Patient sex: F
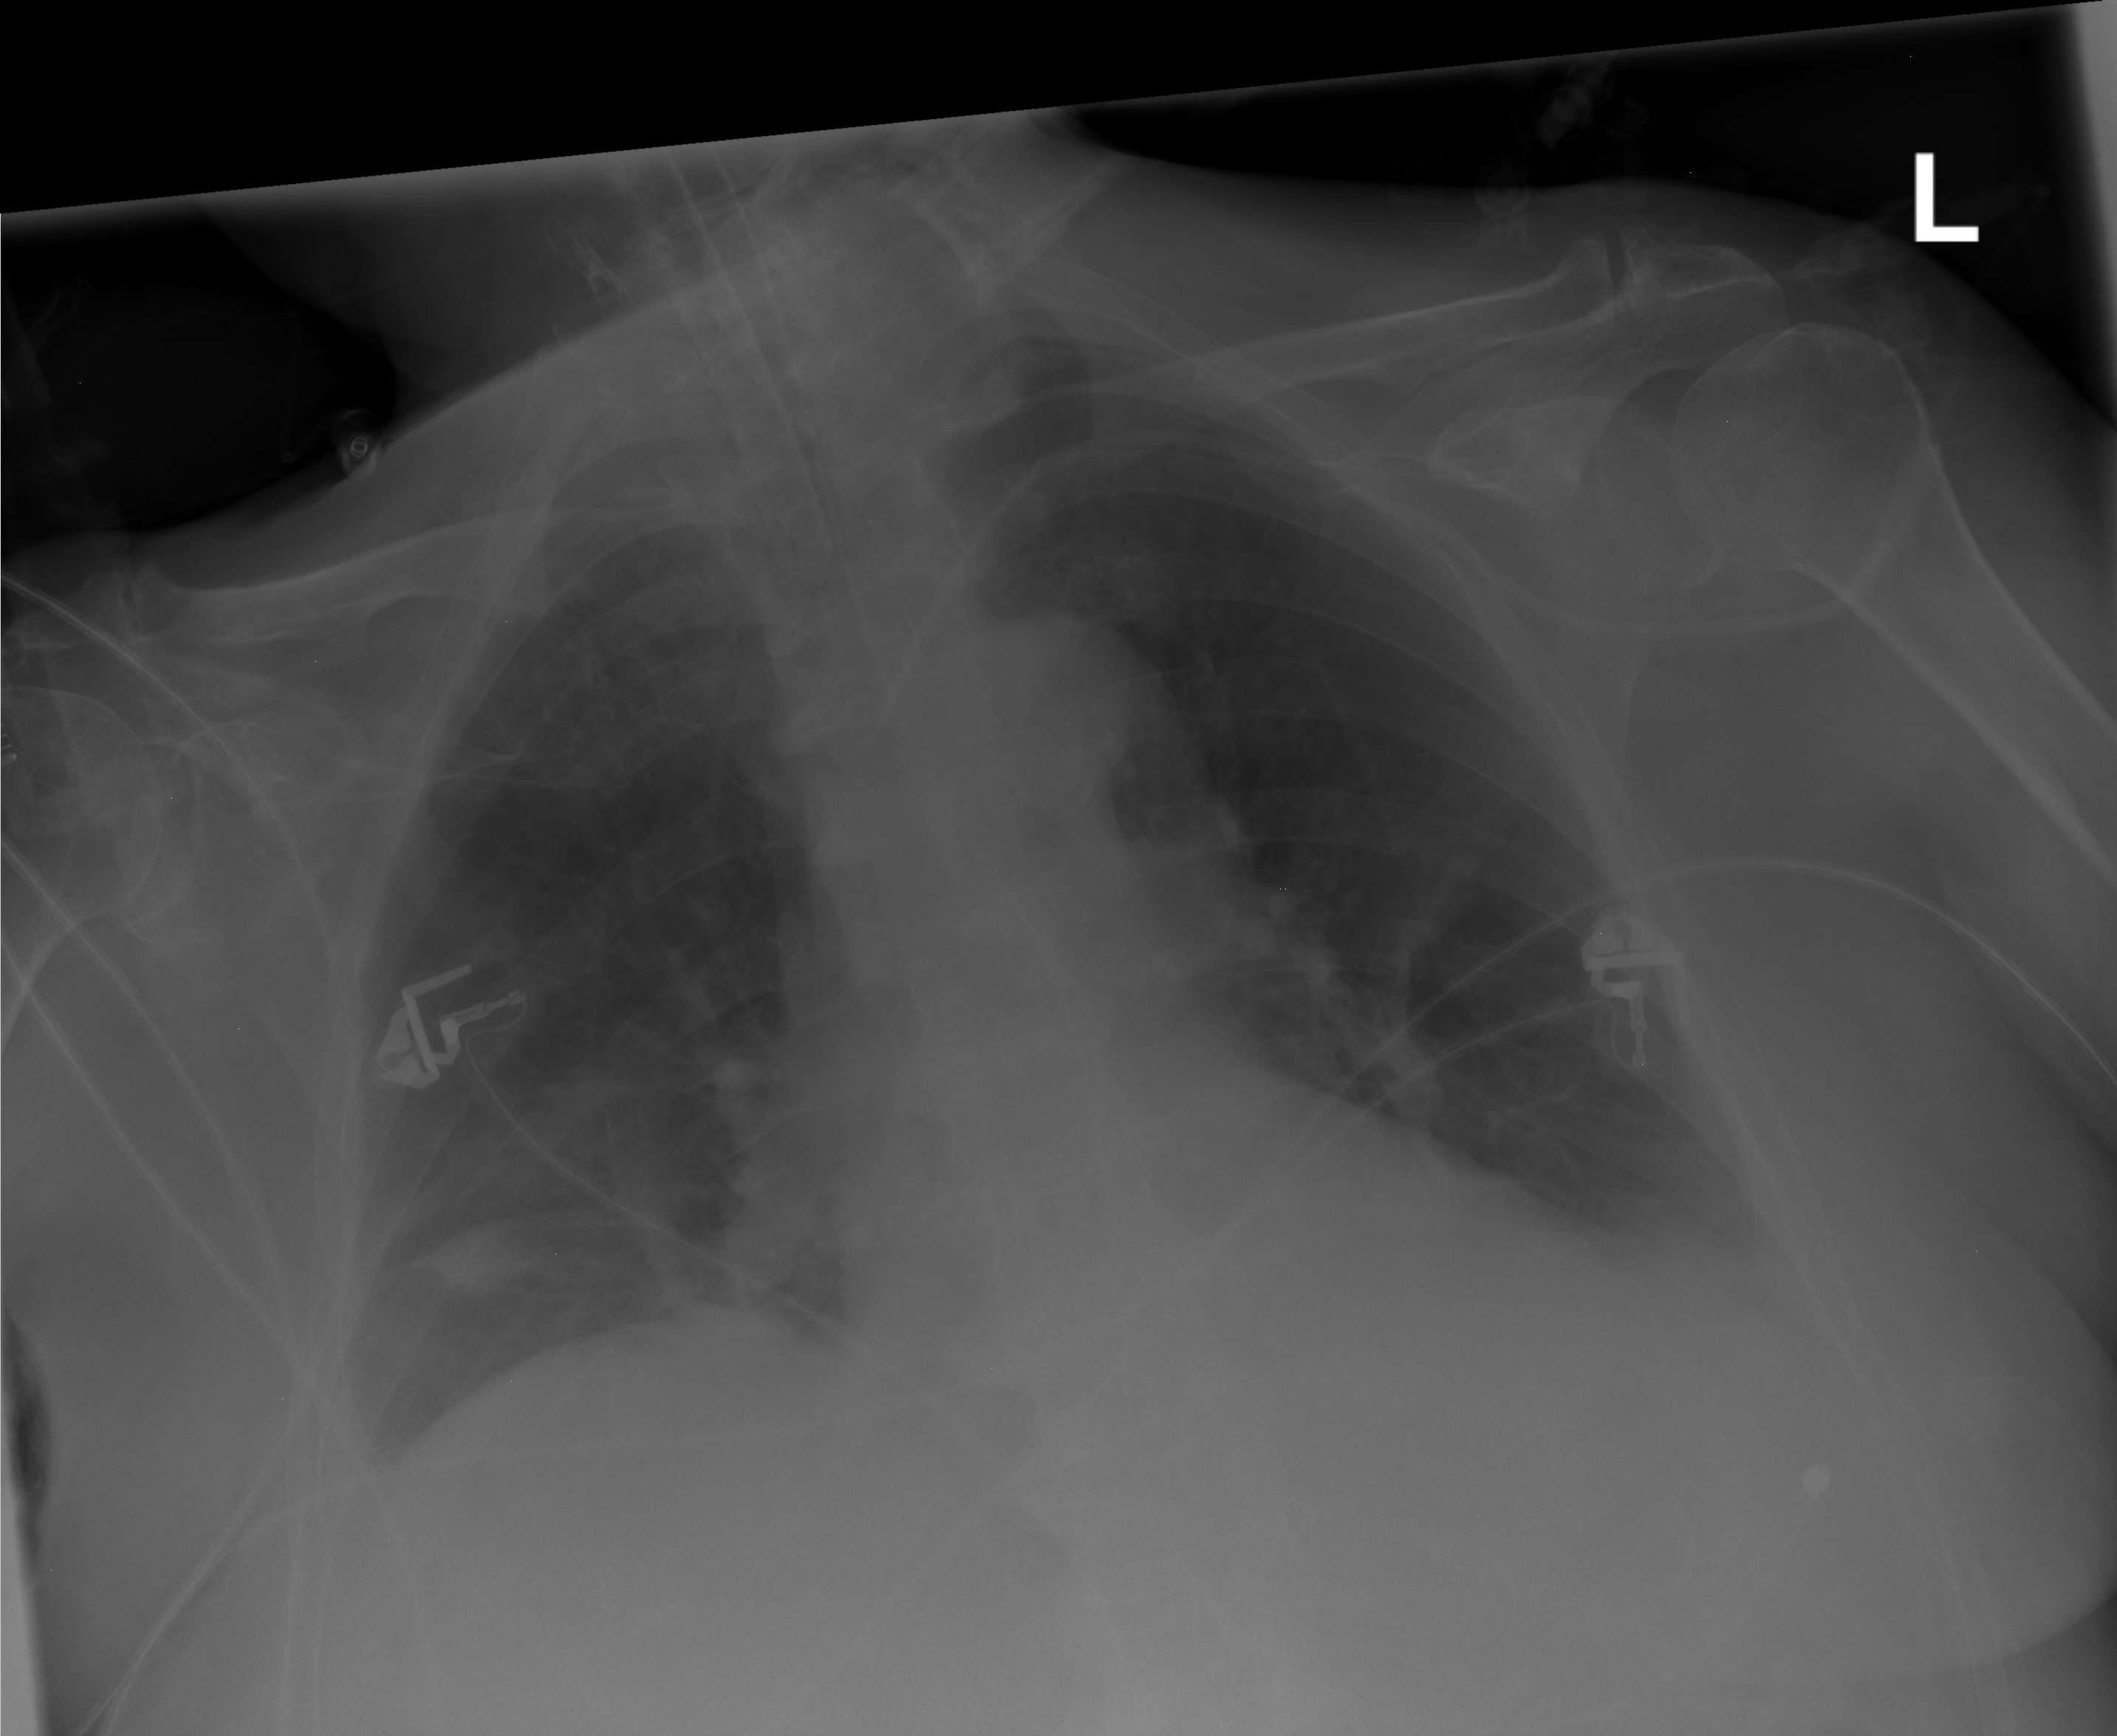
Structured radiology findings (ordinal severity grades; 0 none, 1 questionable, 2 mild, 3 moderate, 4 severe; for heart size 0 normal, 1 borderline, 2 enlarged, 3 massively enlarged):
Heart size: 1
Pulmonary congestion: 0
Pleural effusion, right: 0
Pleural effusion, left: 2
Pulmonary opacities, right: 2
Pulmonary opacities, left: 0
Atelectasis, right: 3
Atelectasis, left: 0